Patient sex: M
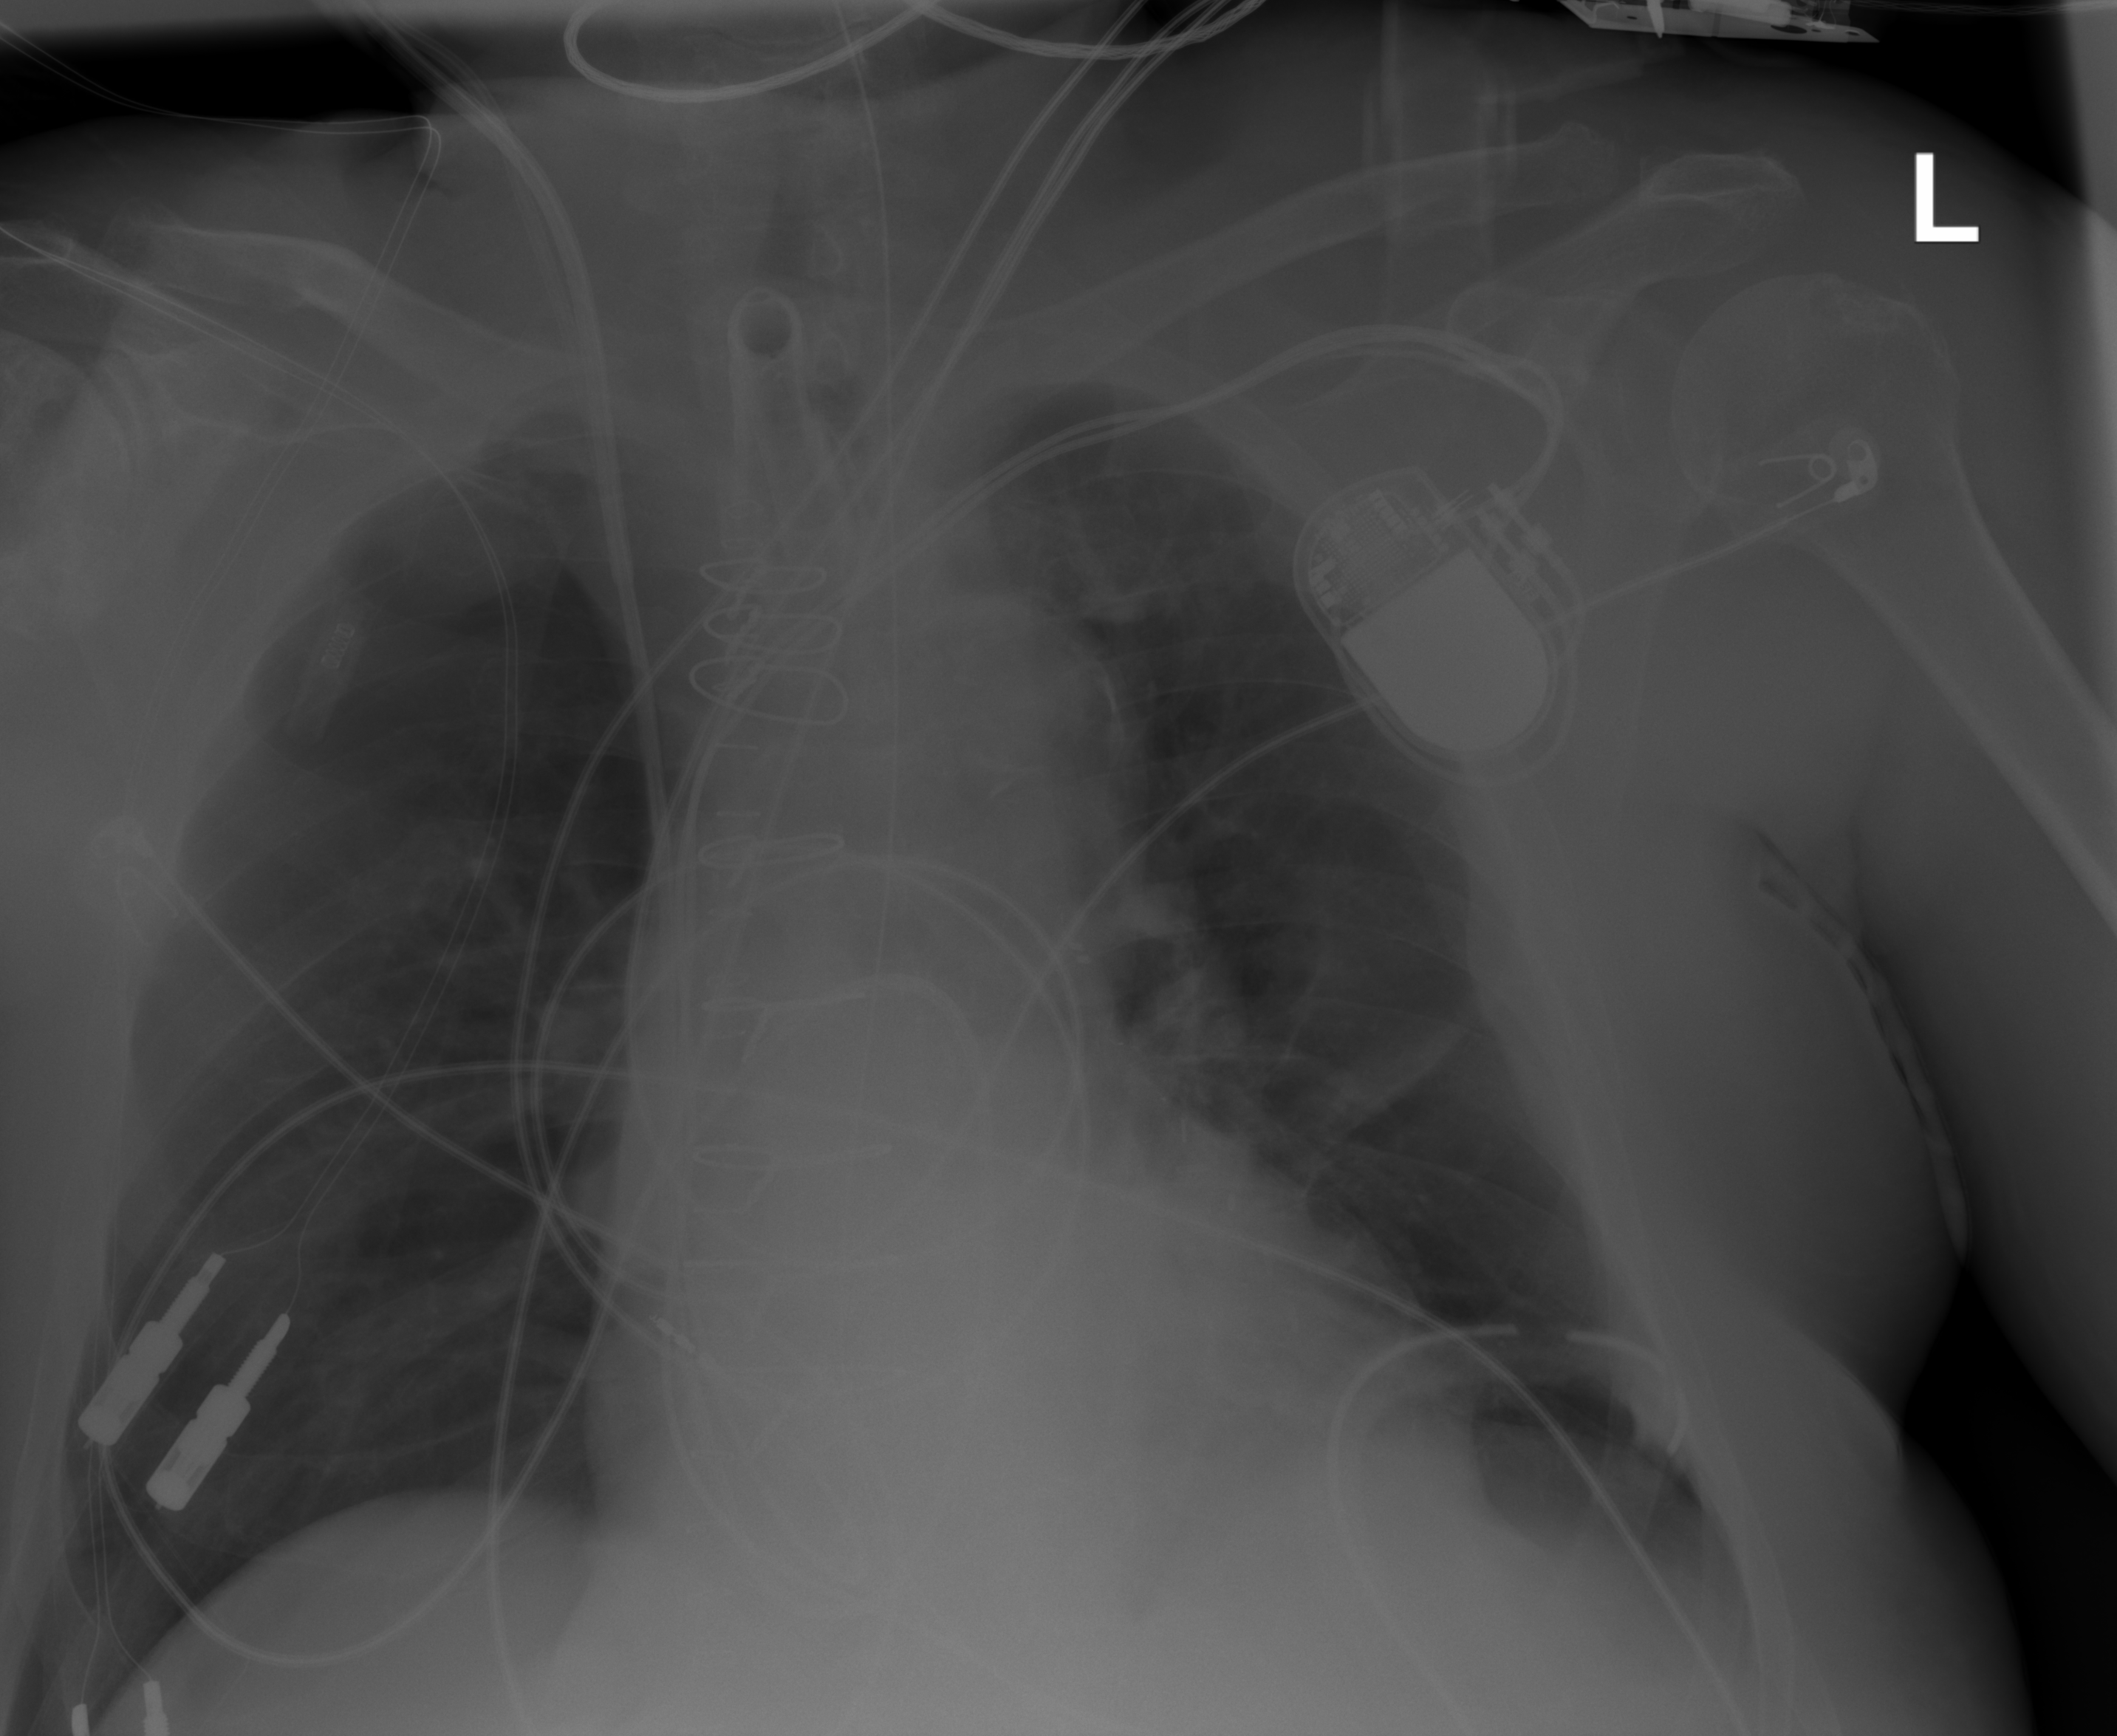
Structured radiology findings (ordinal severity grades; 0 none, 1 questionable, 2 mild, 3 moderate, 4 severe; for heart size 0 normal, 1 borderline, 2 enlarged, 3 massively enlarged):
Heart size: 2
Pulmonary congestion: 2
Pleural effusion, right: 0
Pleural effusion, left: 1
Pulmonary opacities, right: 2
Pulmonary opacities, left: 0
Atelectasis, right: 3
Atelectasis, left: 3